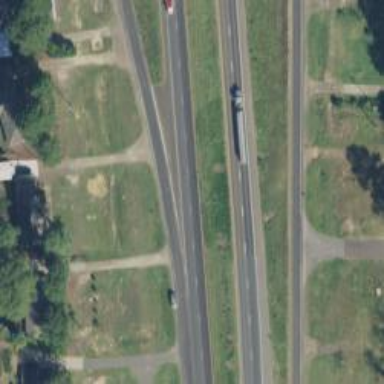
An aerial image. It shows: Expressway with asphalt surface classified as trunk highway.